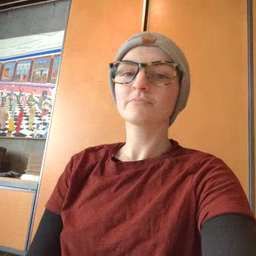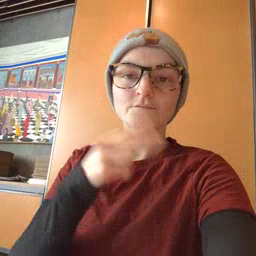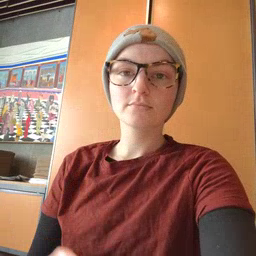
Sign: fall